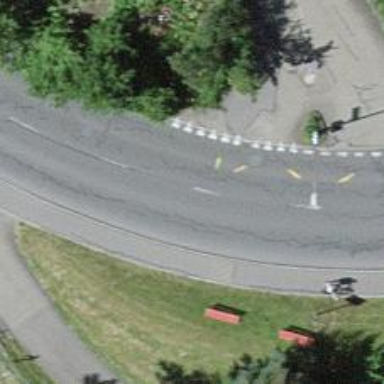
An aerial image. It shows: Bus stop with designated stop position for public transport.